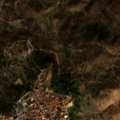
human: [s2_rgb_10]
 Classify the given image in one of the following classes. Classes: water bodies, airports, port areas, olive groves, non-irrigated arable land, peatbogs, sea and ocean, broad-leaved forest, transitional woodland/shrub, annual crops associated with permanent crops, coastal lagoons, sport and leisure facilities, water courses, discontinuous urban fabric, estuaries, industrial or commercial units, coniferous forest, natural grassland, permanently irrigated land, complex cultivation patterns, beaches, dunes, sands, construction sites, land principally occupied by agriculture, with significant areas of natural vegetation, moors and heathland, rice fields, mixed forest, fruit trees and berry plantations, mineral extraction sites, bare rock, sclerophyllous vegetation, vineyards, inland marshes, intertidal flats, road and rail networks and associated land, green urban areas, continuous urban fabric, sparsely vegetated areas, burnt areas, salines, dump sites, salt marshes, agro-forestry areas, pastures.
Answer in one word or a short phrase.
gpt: discontinuous urban fabric, land principally occupied by agriculture, with significant areas of natural vegetation, agro-forestry areas, broad-leaved forest, sclerophyllous vegetation, transitional woodland/shrub